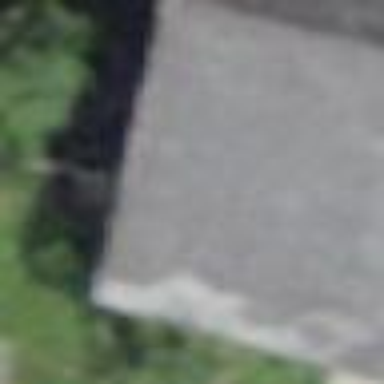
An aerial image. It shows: Simple house.